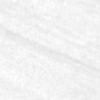
Label: change